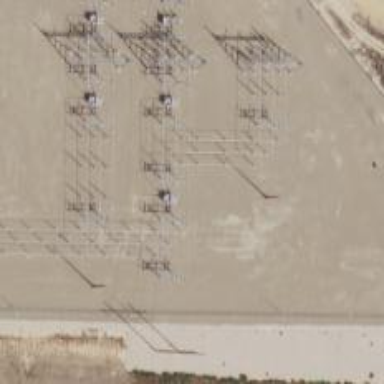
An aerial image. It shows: Switch for power supply.